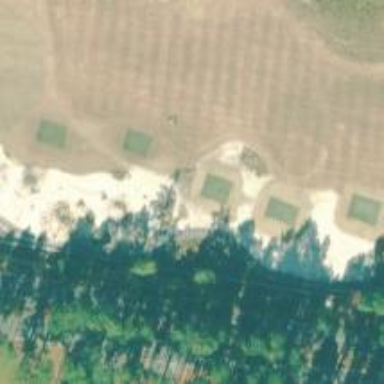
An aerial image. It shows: Golf bunker filled with sandy terrain.